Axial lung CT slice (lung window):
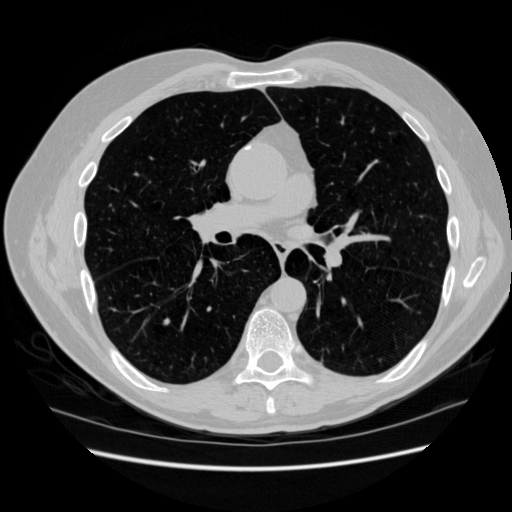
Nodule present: no